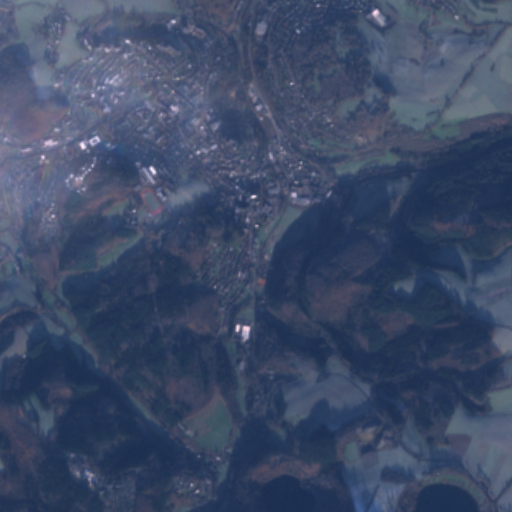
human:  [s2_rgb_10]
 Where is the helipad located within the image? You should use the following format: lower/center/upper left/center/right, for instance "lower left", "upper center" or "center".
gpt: The helipad is located in the center of the image.
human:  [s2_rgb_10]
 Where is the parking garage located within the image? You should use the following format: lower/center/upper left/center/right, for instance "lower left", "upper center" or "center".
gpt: The parking garage is located in the upper center of the image.
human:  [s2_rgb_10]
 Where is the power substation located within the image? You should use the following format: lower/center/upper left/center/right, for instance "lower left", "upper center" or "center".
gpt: The power substation is located in the upper center of the image.
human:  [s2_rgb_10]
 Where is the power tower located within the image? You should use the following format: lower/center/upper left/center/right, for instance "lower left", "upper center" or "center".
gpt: The power tower is located in the upper left of the image.
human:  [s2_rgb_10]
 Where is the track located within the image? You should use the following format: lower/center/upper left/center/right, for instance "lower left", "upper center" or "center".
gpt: The track is located in the center left of the image.
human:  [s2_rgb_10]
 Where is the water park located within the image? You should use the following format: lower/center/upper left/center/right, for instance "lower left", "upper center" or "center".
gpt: The water park is located in the upper center of the image.
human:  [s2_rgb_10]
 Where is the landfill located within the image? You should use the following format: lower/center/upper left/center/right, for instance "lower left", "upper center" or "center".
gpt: There is no landfill in the image.